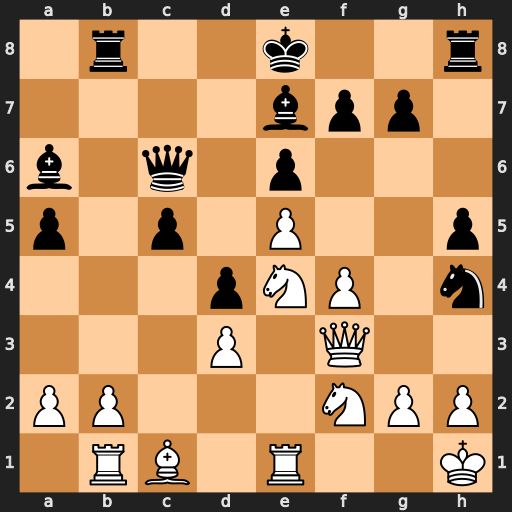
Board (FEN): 1r2k2r/4bpp1/b1q1p3/p1p1P2p/3pNP1n/3P1Q2/PP3NPP/1RB1R2K
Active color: w
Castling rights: k
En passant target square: -
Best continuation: Nf6+ Kd8 Qxc6